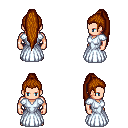
a pixel art fantasy rpg character, male body template, human, light skin, underdress, magenta pants, brunette extra-long topknot hairstyle, four views (front, back, left, right), 2x2 character sprite sheet, small pixel art, hard edges, no anti-aliasing